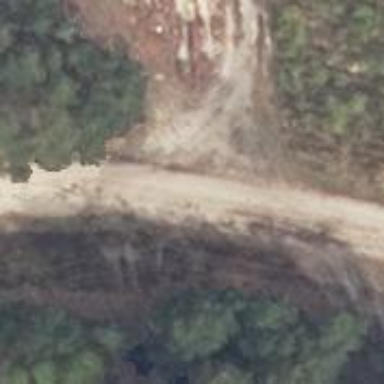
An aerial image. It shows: Unclassified road.